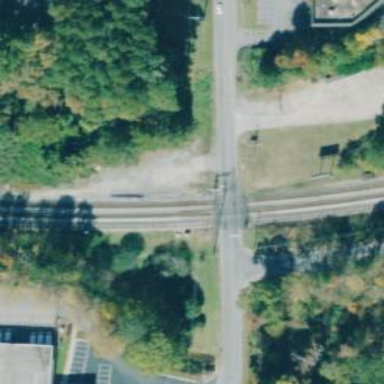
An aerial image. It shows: Level crossing on the railway with lights.